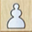
Piece: wP